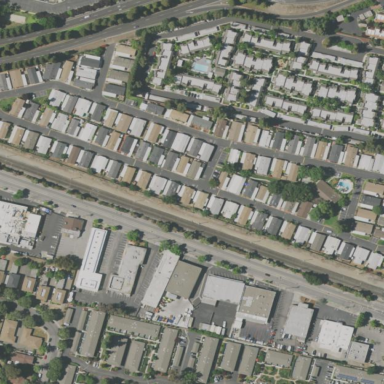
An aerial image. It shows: Residential area designated as trailer park.